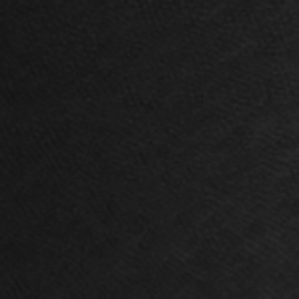
Label: frost